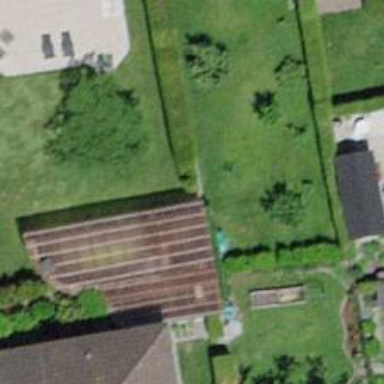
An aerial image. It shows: Hedge barrier.